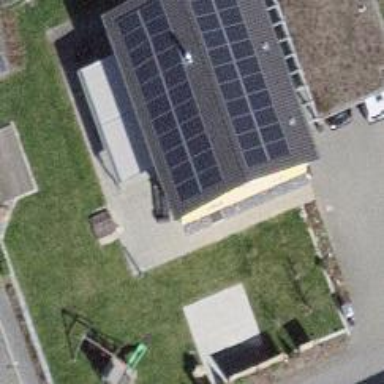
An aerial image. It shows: Solar photovoltaic panel generator.